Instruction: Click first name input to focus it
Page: traveler
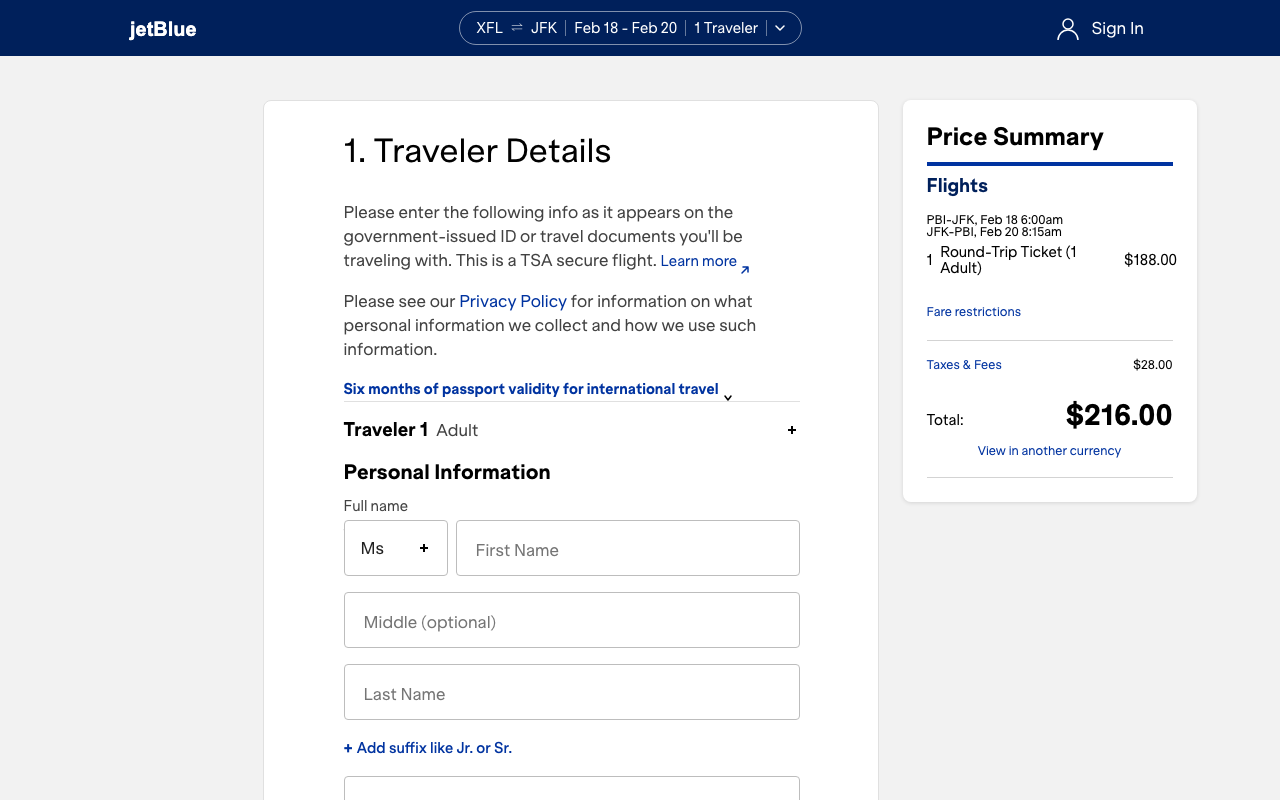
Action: click